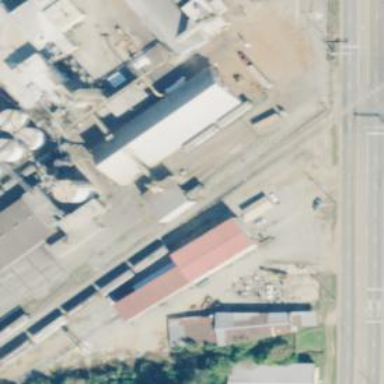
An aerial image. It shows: Loading tower along the railway.